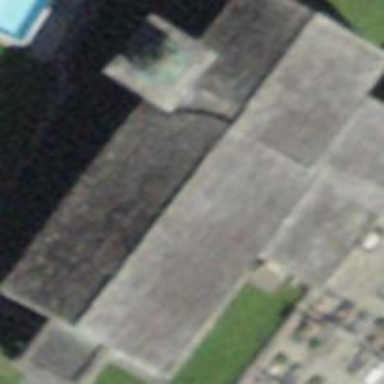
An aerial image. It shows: Church which is place of worship.